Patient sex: M
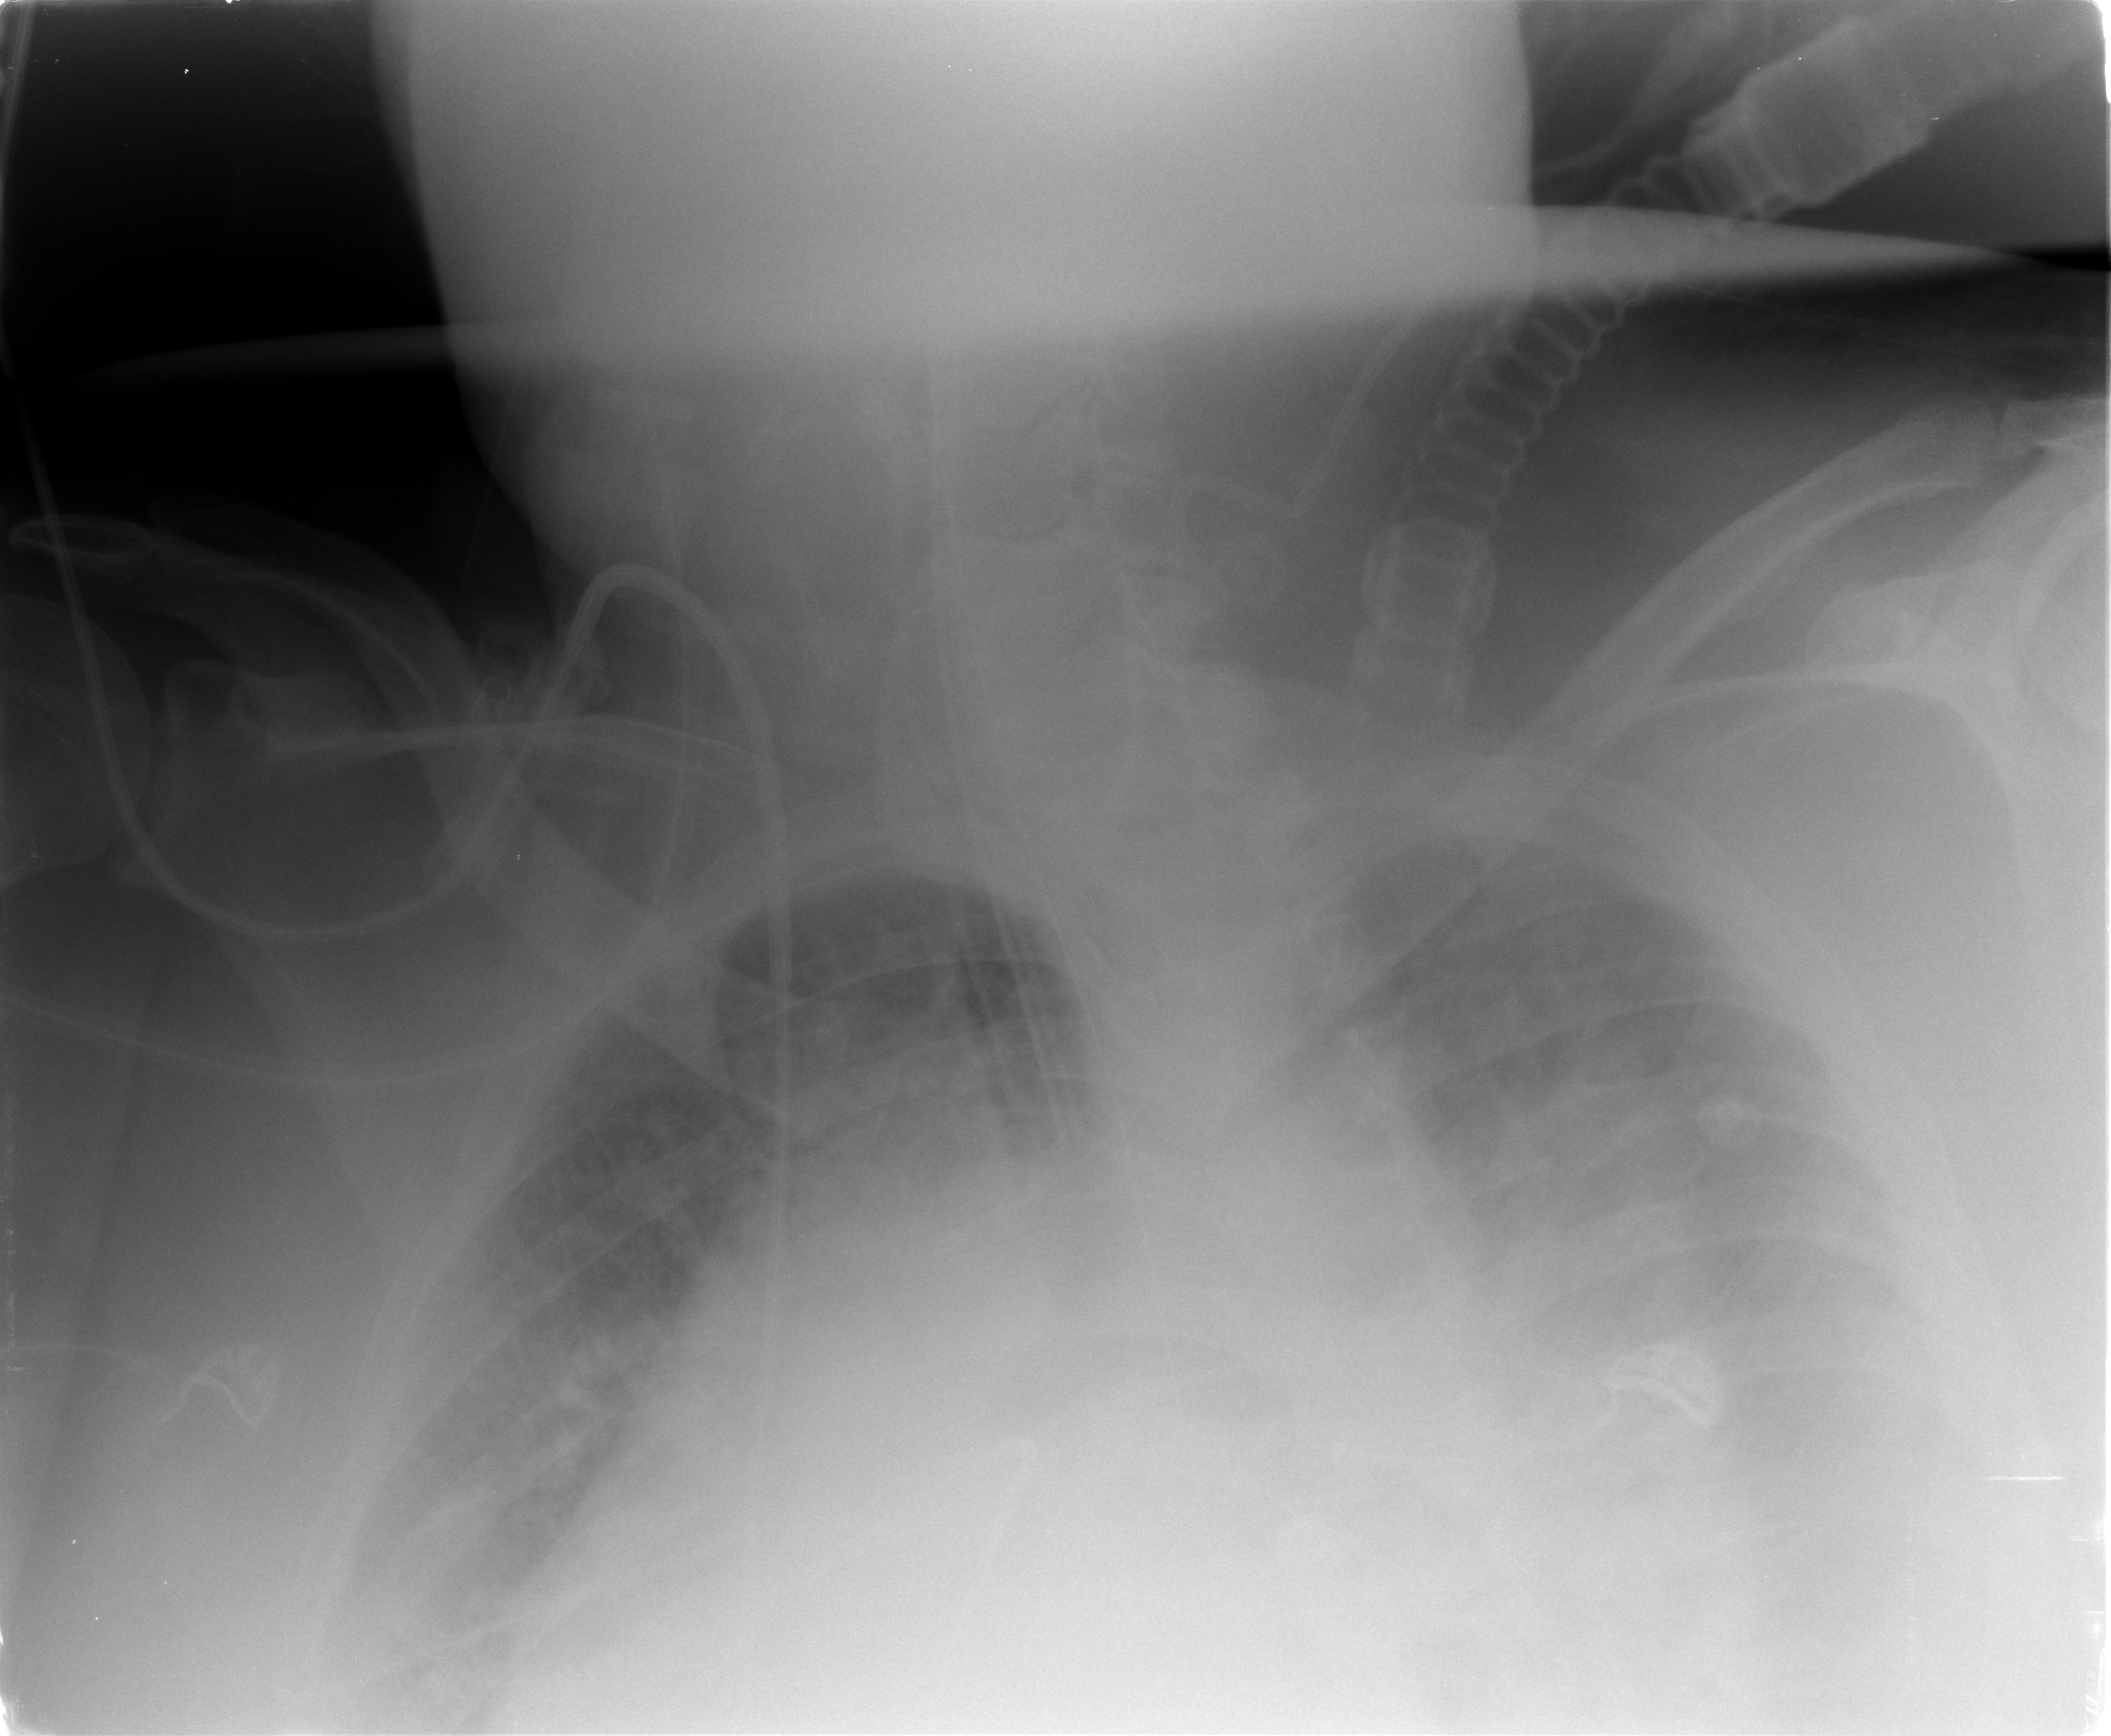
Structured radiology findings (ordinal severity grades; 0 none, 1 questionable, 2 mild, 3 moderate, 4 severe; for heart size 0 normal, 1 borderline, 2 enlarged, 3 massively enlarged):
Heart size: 3
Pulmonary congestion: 4
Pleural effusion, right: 0
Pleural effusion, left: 2
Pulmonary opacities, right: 3
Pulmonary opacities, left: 4
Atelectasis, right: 2
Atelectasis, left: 2